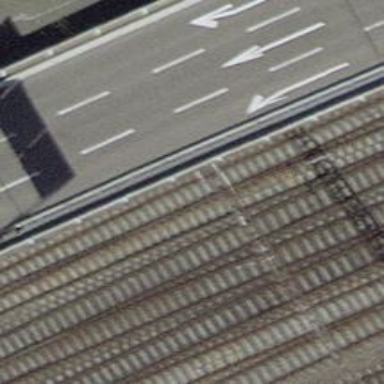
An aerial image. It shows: Single-track railway with electrified contact lines.